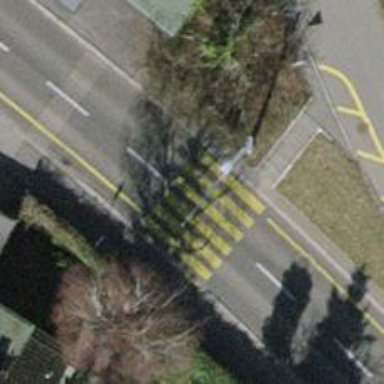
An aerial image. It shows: Uncontrolled zebra crossing on the road.